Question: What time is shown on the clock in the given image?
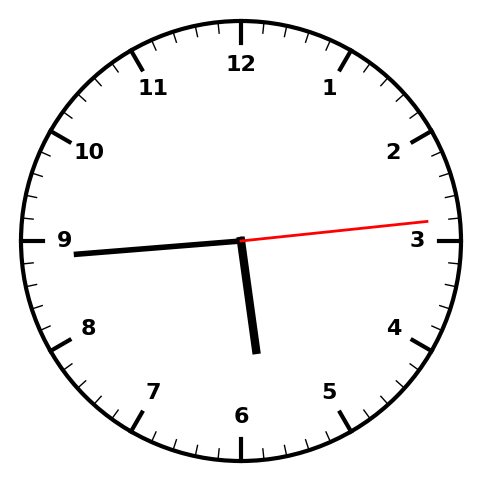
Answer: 05:44:14